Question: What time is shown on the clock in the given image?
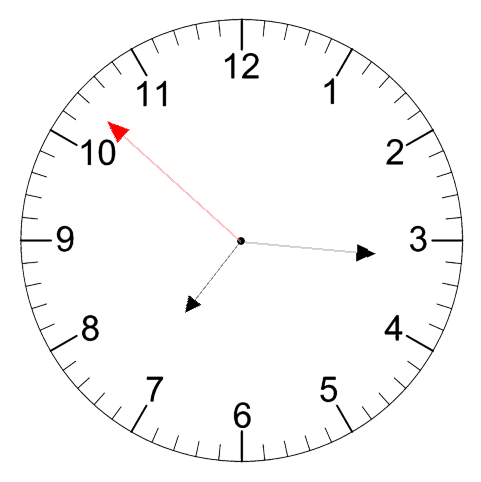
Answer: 07:15:52